Question: I'm working on a web app to be used on iOS devices, both iPhone4 and iPhone5. I developed the app using a 5 and everything fits and works perfectly, but trying to get it to fit the smaller height of a 4 doesn't seem to work. Here's what I'm looking to accomplish:

I have a header div at the top, a title div that holds an image and the date, then a list div, followed by a footer div. All are contained within a div named container. I want the header, title, and footer divs to remain fixed, and the list div to scroll the content that's dynamically fed into it on load. The footer should remain at the bottom of the screen and the list should scroll out from under it (if that makes sense).
I set fixed heights for all the divs when developing this and it works on my iPhone5, but when I try to set the list div height as ((window.screen.height) - header - title - footer) the entire document scrolls, rather than just the list div. Here's what I've created through much trial and error:
'''
#container {
min-width: 1280px;
position: relative;
}
#header {
height: 140px;
width: 100%;
}
#title {
height: 330px;
width: 100%;
position: relative;
}
#list {
height: 1592px;
width: 100%;
overflow: auto;
-webkit-overflow-scrolling: touch;
}
#footer {
height: 140px;
width: 100%;
}
'''
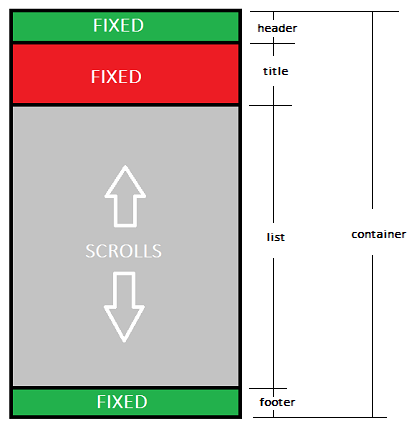
Answer: You can use fixed positionings, plus, instead of specifying the height of '#list' use top and bottom to make it fit.
'''
#container {
min-width: 1280px;
position: relative;
}
#header {
height: 140px;
width: 100%;
posiotion:fixed;
top:0px; /* Top left corner of the screen */
left:0px;
}
#title {
height: 330px;
width: 100%;
position: relative;
posiotion:fixed;
top:140px; /* 140px below the top left corner of the screen */
left:0px;
}
#list {
/*height: 1592px; remove this - the height will be determined by top and bottom */
width: 100%;
overflow: auto;
-webkit-overflow-scrolling: touch;
posiotion:fixed;
top:470px; /* start 470px below top left corner */
bottom:140px; /* This is the trick - specify bottom instead of height */
left:0px;
}
#footer {
height: 140px;
width: 100%;
posiotion:fixed;
top:auto;
bottom:0px; /* Stick to bottom */
left:0px;
}
'''
Note: from your code I understand '#title' should not be scrolled. If you want it to scroll as well put it inside '#list' and update the positions.